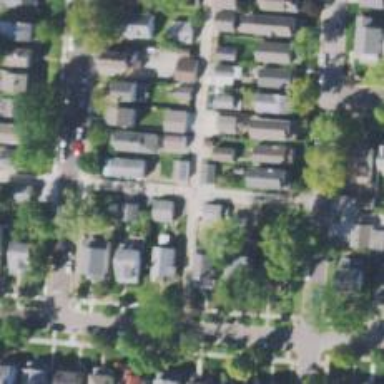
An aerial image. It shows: Alley classified as service road.